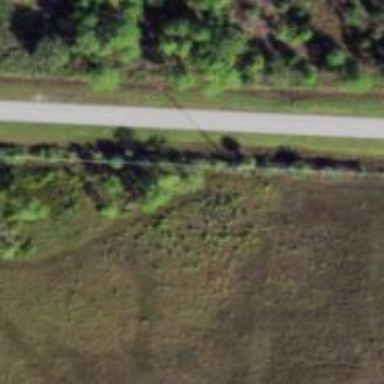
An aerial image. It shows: Power pole.